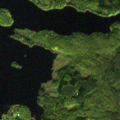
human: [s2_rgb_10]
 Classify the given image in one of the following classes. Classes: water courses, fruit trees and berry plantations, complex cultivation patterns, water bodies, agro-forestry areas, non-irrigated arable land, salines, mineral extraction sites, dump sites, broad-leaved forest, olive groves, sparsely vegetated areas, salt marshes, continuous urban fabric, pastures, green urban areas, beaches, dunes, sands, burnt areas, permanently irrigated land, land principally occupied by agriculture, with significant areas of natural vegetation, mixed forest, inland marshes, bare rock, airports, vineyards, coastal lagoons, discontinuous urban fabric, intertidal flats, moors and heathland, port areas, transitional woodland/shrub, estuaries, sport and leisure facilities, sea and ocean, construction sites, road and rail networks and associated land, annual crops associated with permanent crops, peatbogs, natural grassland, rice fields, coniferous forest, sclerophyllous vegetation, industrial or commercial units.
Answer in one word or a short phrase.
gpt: coniferous forest, mixed forest, transitional woodland/shrub, water bodies